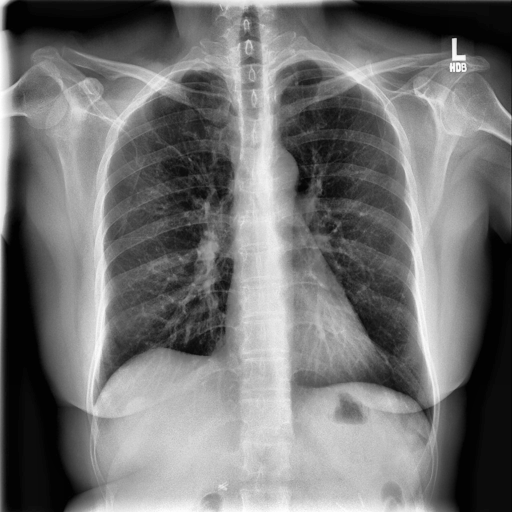
Finding: NORMAL